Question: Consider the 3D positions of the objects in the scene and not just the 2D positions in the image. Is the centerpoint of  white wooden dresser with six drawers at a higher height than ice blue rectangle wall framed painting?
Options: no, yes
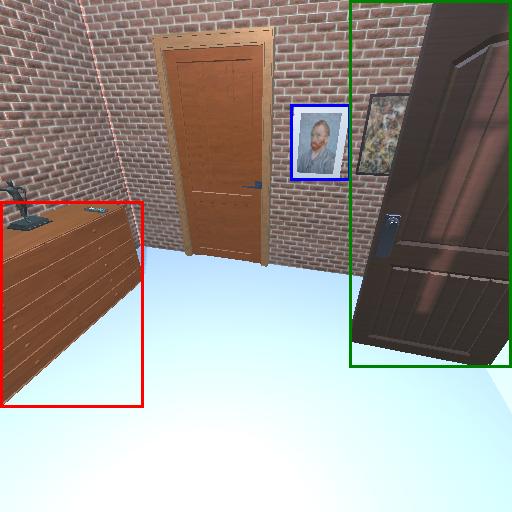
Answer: no